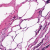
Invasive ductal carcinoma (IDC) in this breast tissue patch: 0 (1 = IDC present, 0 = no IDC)